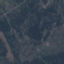
Land use / land cover class: HerbaceousVegetation